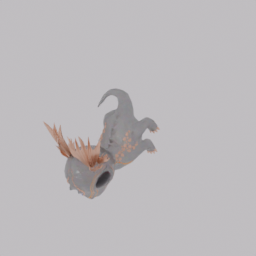
Label: animals